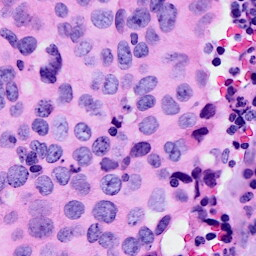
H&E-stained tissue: Breast